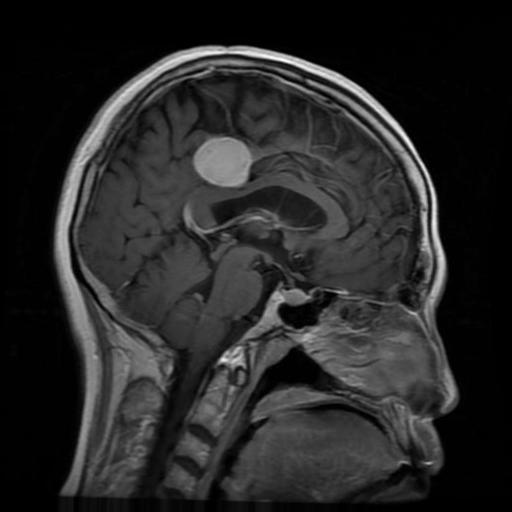
Label: meningioma